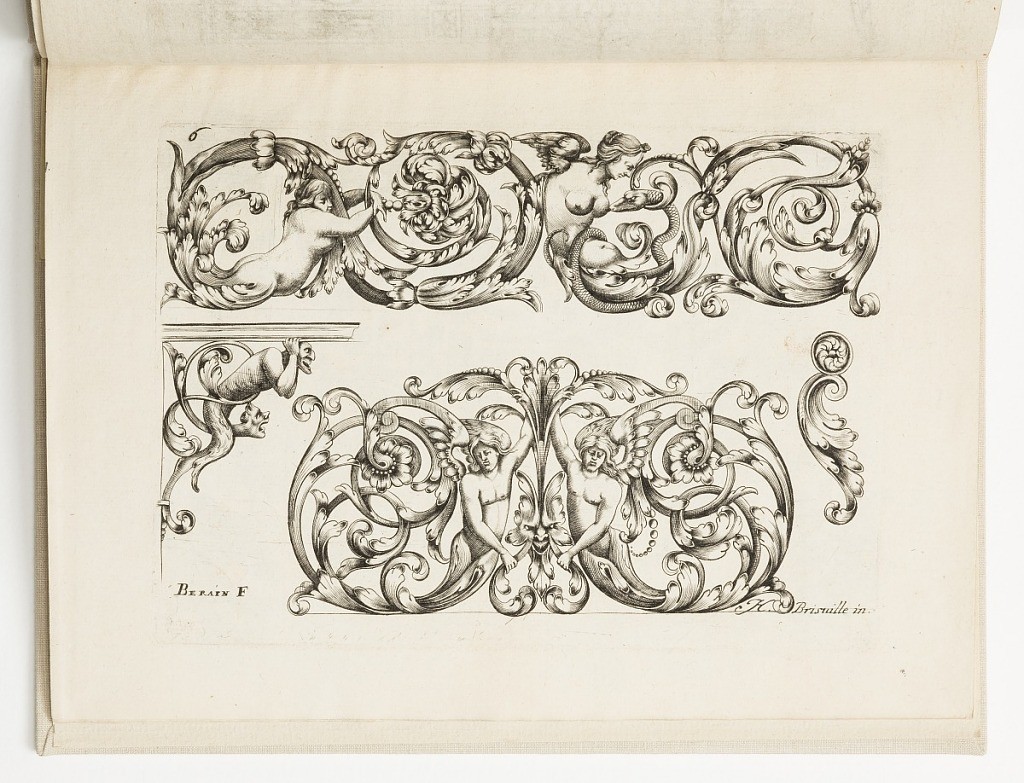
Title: Ornament Designs
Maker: Hugues Brisville, French, active ca. 1663
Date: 1662
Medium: Engraving on laid paper
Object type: Print
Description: Horizontal rectangle showing scrolling arabesques entertwined with nude figures whose bodies terminate in acanthus leaves. At left, design for a bracket with two figures. The plate is signed.